Question: What happened to profit?
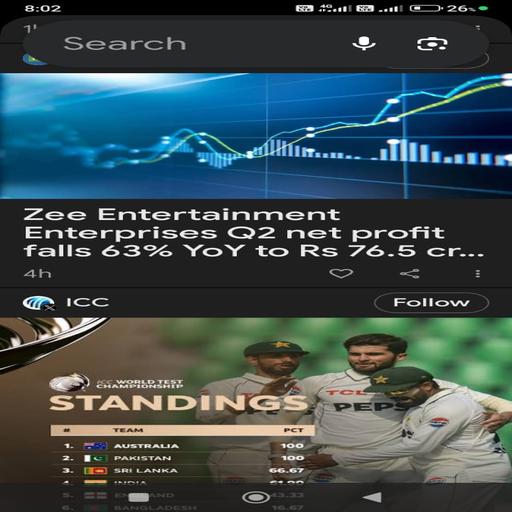
Answer: Profit falls